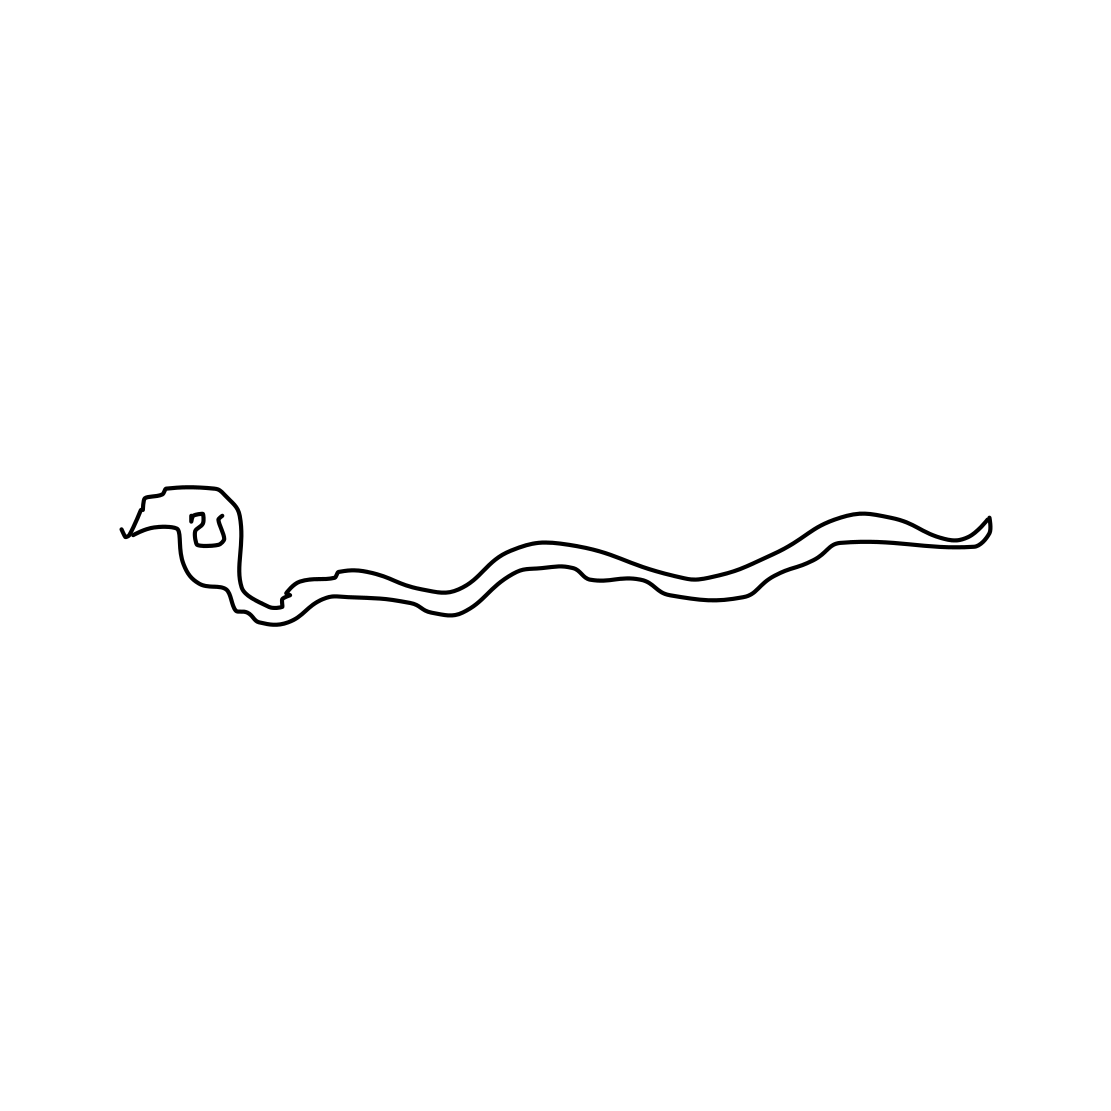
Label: snake